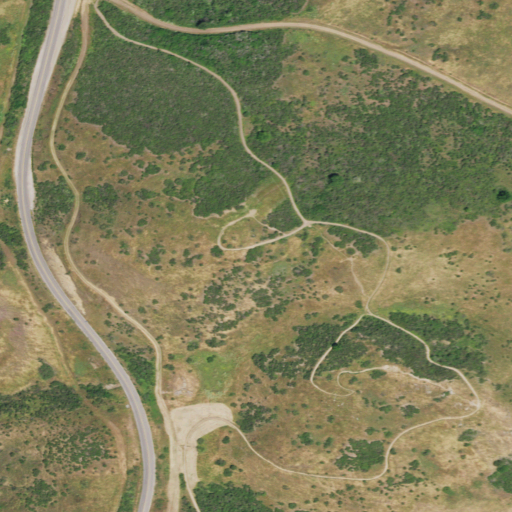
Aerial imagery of mountain in California named Windy Hill containing grassland, mixed forest, shrub, open development, and low intensity development